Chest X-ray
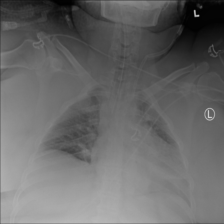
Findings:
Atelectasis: negative
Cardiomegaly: negative
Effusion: negative
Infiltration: negative
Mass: negative
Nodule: negative
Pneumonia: negative
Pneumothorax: negative
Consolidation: negative
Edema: negative
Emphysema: negative
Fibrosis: negative
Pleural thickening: negative
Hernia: negative